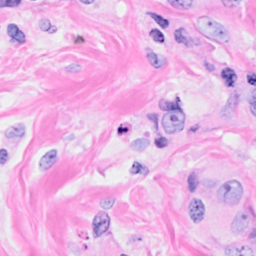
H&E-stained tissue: Breast